【题型】填空题　【知识点】解析几何　【难度】medium
（2025·上海金山·三模）已知集合 \(A = \{z_1 \in \mathbb{C} \mid |z_1 - 2\mathrm{i}| = 1\}\)，

集合\(B = \{z_2 \mid z_2 = x(2 + 2\mathrm{i}) + y(2 - 2\mathrm{i}), x \in [0,1], y \in [0,1]\}\)，
（其中 \(\mathrm{i}\) 为虚数单位），若

\(E = \{z \mid z = z_1 + z_2, z_1 \in A, z_2 \in B\}, F = \{z \in \mathbb{C} \mid |z| = a, a > 0\}\)，且满足 \(E \cap F \neq \varnothing\)，则实数 \(a\) 的取值范围是 \underline{\quad\quad\quad}.
【解答】
【答案】\([\sqrt{2} - 1, 2\sqrt{5} + 1]\)

【详解】由 \(z_2 = x(2 + 2\mathrm{i}) + y(2 - 2\mathrm{i}) = 2(x + y) + 2(x - y)\mathrm{i}\)，\(x,y \in [0,1]\)，

所以 \(z_2\) 的轨迹是以 \((0,0),(2,2),(4,0),(2,-2)\) 为顶点的平行四边形及其内部，

则 \(z_1 + z_2\) 的轨迹是以 \(D(0,2),A(2,4),B(4,2),C(2,0)\) 为顶点的平行四边形及其内部，如下图所示，

对于集合 \(E\) 中 \(z = z_1 + z_2\)，则 \(z_1 = z - z_2\)，结合集合 \(A\) 的描述知 \(|z - (z_2 + 2\mathrm{i})| = 1\)，

即 \(z\) 的轨迹是以 \(z_2 + 2\mathrm{i}\) 的轨迹上的每一点为圆心，半径为 1 的圆的并集，

对于集合 \(F\) 中 \(|z| = a > 0\)，即 \(z\) 的轨迹是以原点为圆心，半径为 \(a\) 的圆，

由 \(E \cap F \neq \varnothing\)，即 \(E,F\) 中对应 \(z\) 的轨迹有交点，则 \(a - 1 \le |z_2 + 2\mathrm{i}| \le a + 1\) 能成立，

由上图知，\(\frac{1}{2}|CD| \le |z_2 + 2\mathrm{i}| \le |OA|\)，即 \(\sqrt{2} \le |z_2 + 2\mathrm{i}| \le 2\sqrt{5}\)，

所以
\(\begin{cases}
a - 1 \le 2\sqrt{5} \\
a + 1 \ge \sqrt{2}
\end{cases}\)，
可得 \(\sqrt{2} - 1 \le a \le 2\sqrt{5} + 1\)，即 \(a \in [\sqrt{2} - 1, 2\sqrt{5} + 1]\).

故答案为：\([\sqrt{2} - 1, 2\sqrt{5} + 1]\).

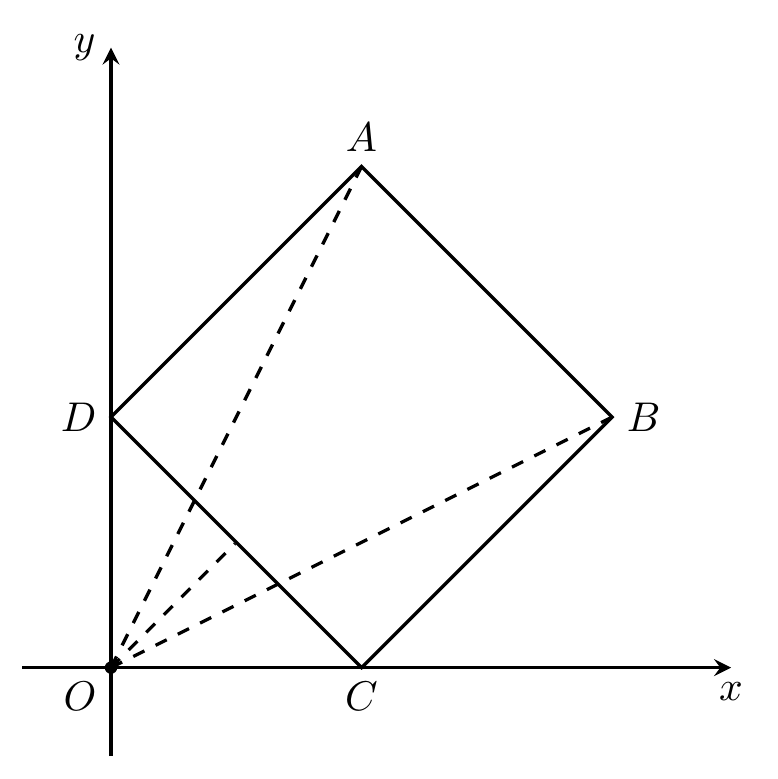